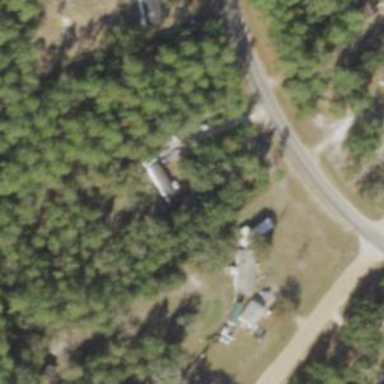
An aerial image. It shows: Driveway leading to service road.